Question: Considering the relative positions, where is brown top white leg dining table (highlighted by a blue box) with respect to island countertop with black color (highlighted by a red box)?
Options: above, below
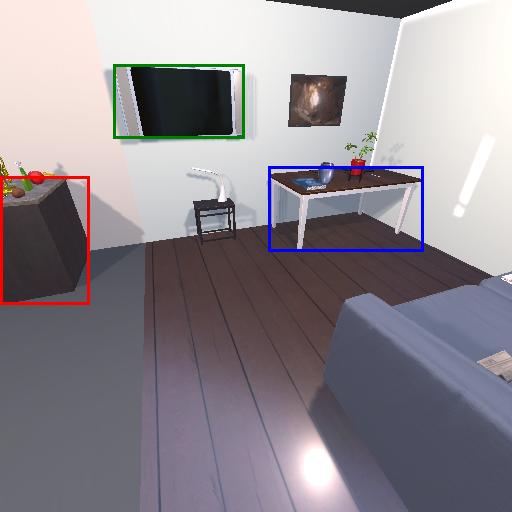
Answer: above